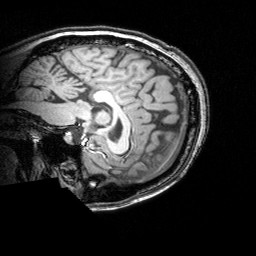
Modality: T1w
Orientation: sagittal